Question:
I am developing an application using PHP and Yii Framework. I've been thinking about the most suitable database structure for the given functionality and here's what I've come up with. Yet I'm not 100% positive that's how it should be done so I've decided to ask the community.
Registered users may participate in an event. Every event can have an
unlimited number of users, called "participants of the event").
Once the event is over, every participant can leave a feedback about every other participant of the same event.
Since every event can have an unlimited number of users and users can participate in an unlimited number of events, I've created a table "Participant", which resolves the many-to-many relation.
Other tables are self-explanatory.
And here's the most important thing:
Every participant of an event can have the maximum number of feedbacks which equals the number of participants of the same event excluding the given participant (Example, if there are 5 participants of the event, the given participant can receive 4 feedbacks from participants of the same event).
Let me emphasize, only participants of the same event can leave a feedback (and only one) about the given participant.
Below are the steps I took to ensure the integrity of the database:
1. I've created the "id" column in the "Participant" table to give a unique ID to every user who participates in a certain event. This ID is composite (user_id and practice_id concatenated together). So, the participant id of the user 23 who participated in event 14 would be 14-23.
You may ask why I decided to create a separate column with this ID instead of simply defining the primary key like this:
'''
PRIMARY KEY (user_id, event_id)
'''
Read on.
When the event is over, every participant can leave a feedback about the others. Now, this participant ID can be references by the foreign keys "sender_id" and "recipient_id" in the feedback table.
Further on, the primary key of the feedback table will also be formed by combining "the sender_id" and the "recipient_id", so if the user 23 wants to leave a feedback about the user 45 (both participated in the event 71), the primary key for the feedback would be: 71-45-71-23.
This approach allows us to make sure on the database level that no participant leaves a feedback about the same participant twice and that a user can't participate in the same event twice.
- - -
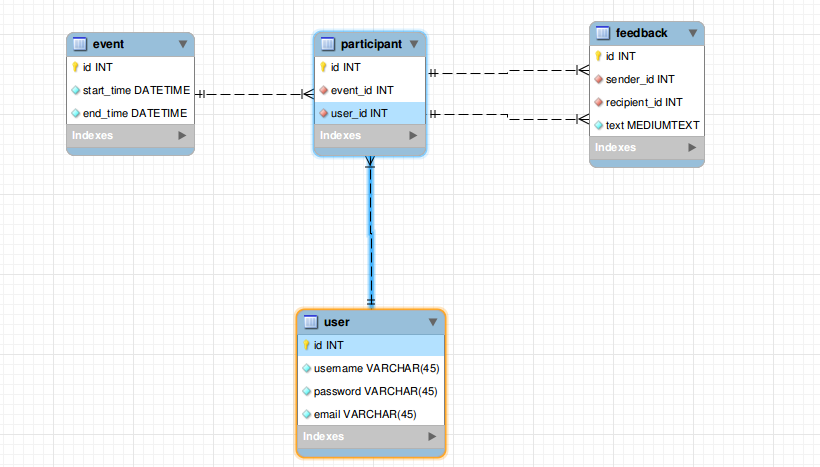
Answer: This is a bad design. Just make a 2-column primary key, and 2-column foreign keys to it. This is a fundamental anti-pattern called "encoding information in keys" which (thereby) are called "smart", "intelligent" or "concatenated" keys. A good key is a "dumb" key.
<URL>:
> Despite it now being easy to implement a Smart Key, it is hard to
recommend that you create one of your own that isn't a natural key,
because they tend to eventually run into trouble, whatever their
advantages, because it makes the databases harder to refactor, imposes
an order which is
difficult to change and may not be optimal for your queries, requires
a string comparison if the Smart Key includes non-numeric characters,
and is less effective than a composite key in helping range-based
aggregations. It also violates the basic relational guideline that
every column should store atomic valuesSmart Keys also tend to outgrow their original coding constraints
Besides, there is no to do this.
Many DBMSes allow "computed columns" whose values are automatically calculated from other columns. To make one a primary key or foreign key you would usually need it "persisted", ie have take up memory like a normal column vs just being calculated when needed like a view. MySQL does not have these, but <URL> has some functionality where they are called "generated columns", which can be "stored". But don't do this for PKs or FKs!
The actual design issue is handling <URL>.